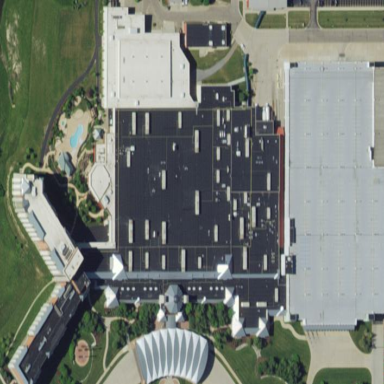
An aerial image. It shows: Building designated as casino.